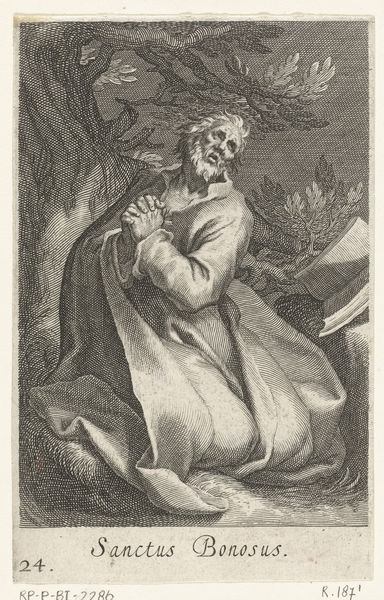
Titel: Heilige Bonosus als kluizenaar
Künstler: Boëtius Adamsz. Bolswert
Standort: Amsterdam
Institution: Rijksmuseum
Schlagwörter: hands, priest, religious, robes, white, arm, black, face, gray, grey, hair, nose, old, painting, robe, print, hand, sad, man, sky, stone, tree, folded, nature, eyes, drawing, paper, black and white, coat, mouth, etching, monochrome, sketch, beard, old man, saint, twisted, storm, wind, cape, cloak, leaves, trunk, prayer, ground, monk, engraving, dynamic, eye, branches, fingers, book, leaf, christian, tan, branch, bible, kneeling, hatching, open, pray, praying, pleading, text, fear, moses, despair, holy, windy, pages, kneel, knees, oak, wild, hear, billowing, lithography, title, clasped hands, crosshatch, list, twigs, peper, cry, clasped, you, praing, 24, flowing robe, sanctus, bonosus, distraught, sanctus bonosus, billows, supplicant, pageengraving, moises, howl, sycamore, rp-p-bt, 2286